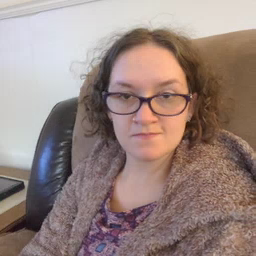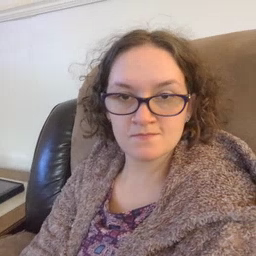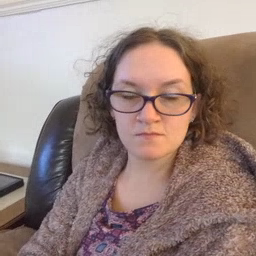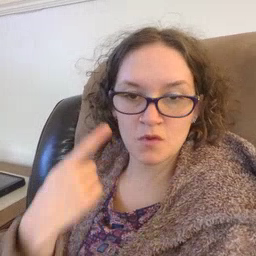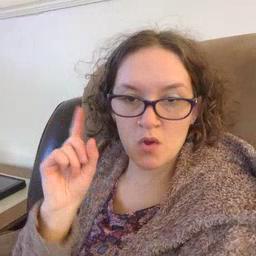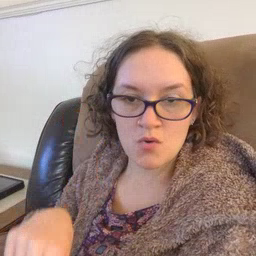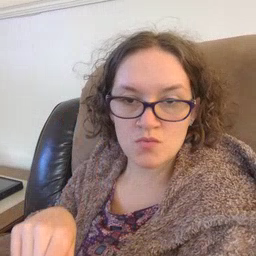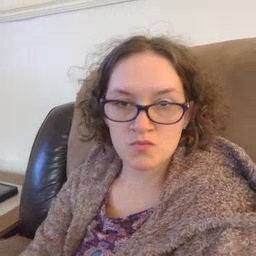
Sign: go